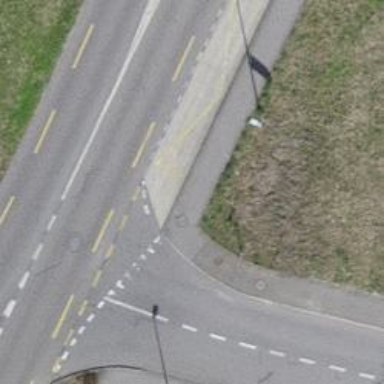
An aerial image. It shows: Kerb barrier.